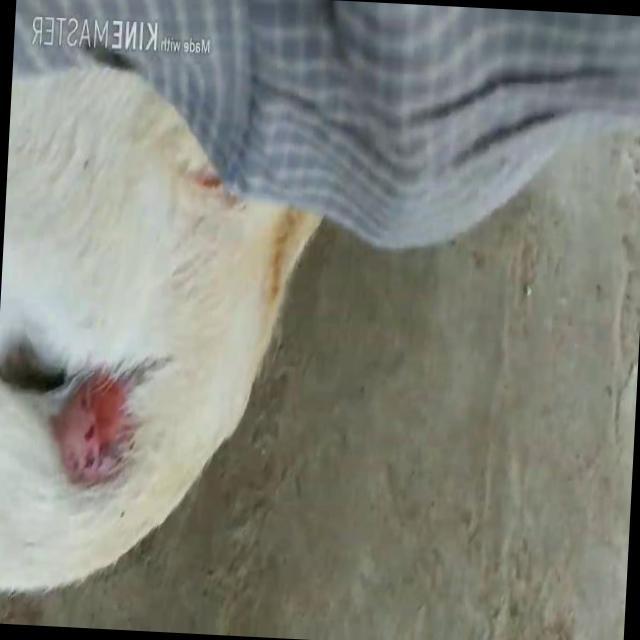
Canine dermatitis — inflammation of the skin presenting with erythema, pruritus, papules, and excoriation. May be allergic, contact, or atopic in origin.